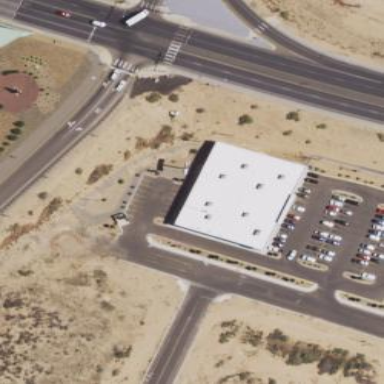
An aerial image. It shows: Building that houses fitness center.